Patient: sex F, age 46
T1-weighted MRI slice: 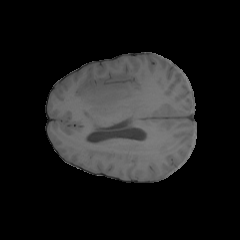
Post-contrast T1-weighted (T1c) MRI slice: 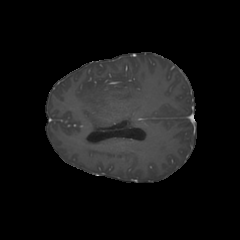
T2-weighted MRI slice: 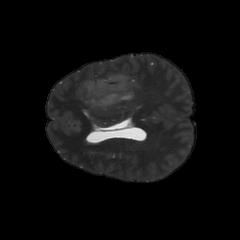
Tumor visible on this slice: yes
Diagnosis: Glioblastoma, IDH-wildtype
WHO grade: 4